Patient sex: M
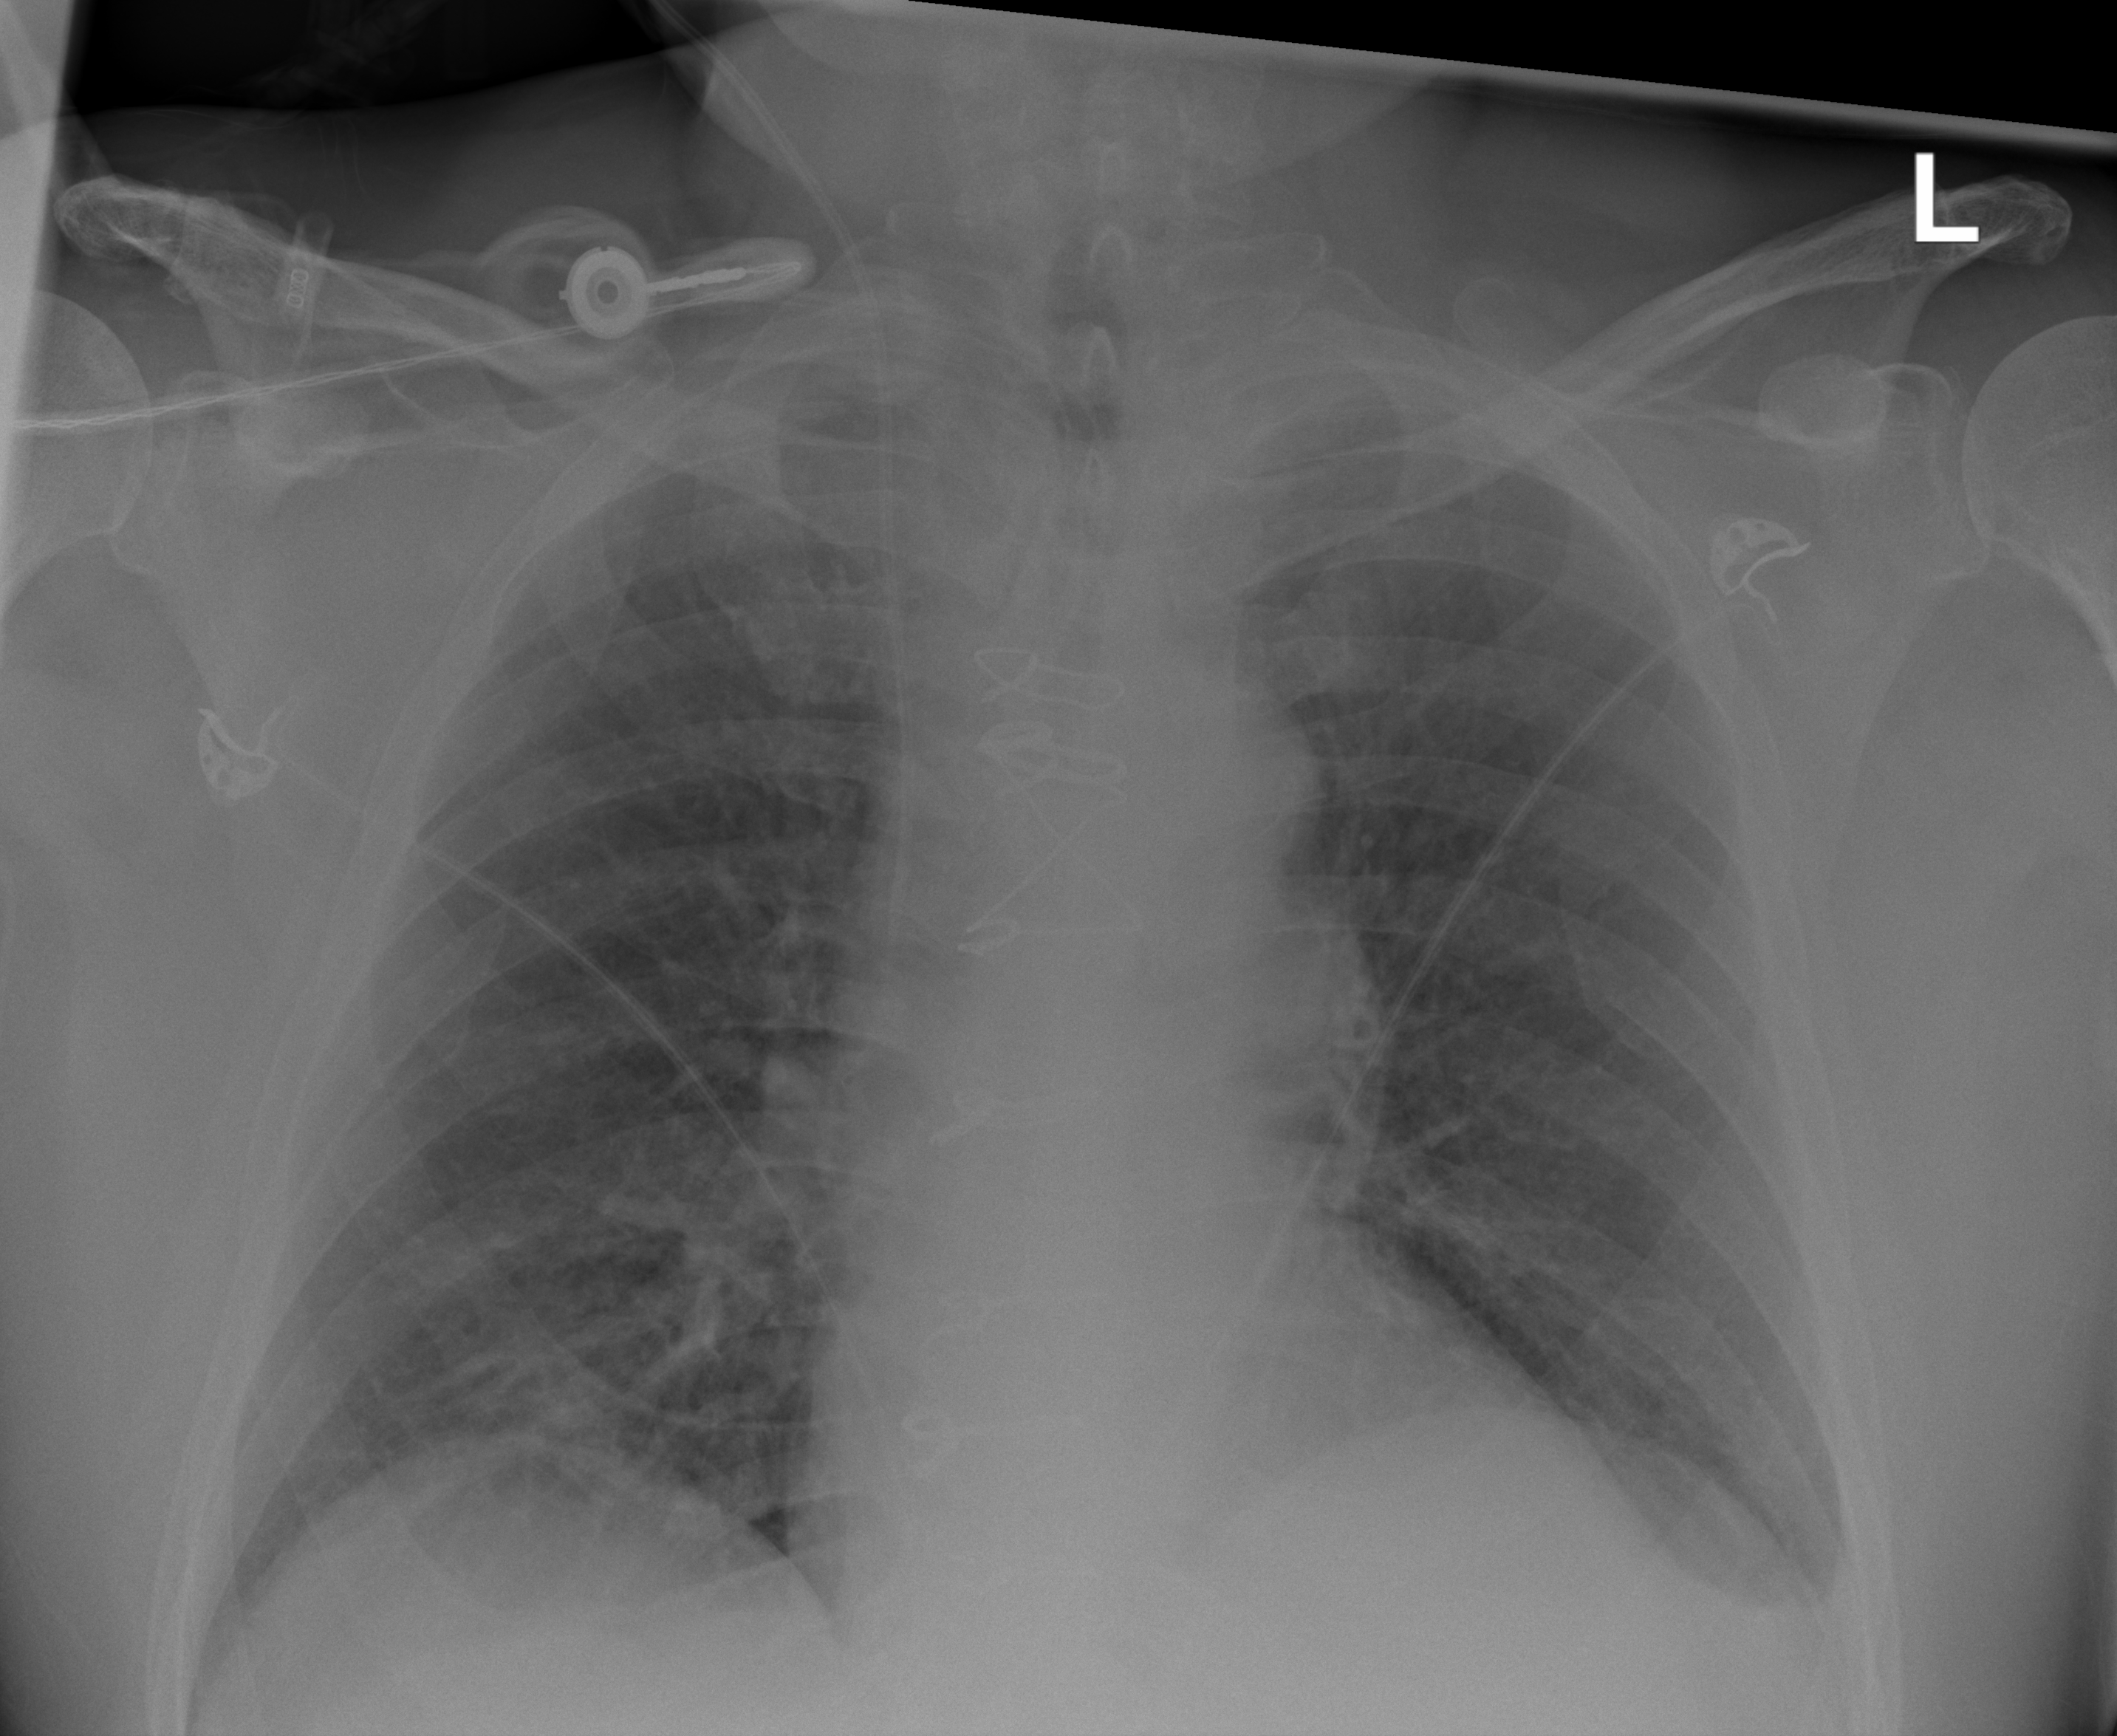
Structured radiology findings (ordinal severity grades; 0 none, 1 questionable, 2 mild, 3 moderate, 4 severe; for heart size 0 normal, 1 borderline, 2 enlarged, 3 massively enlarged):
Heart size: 0
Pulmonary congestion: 2
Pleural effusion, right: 0
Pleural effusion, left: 2
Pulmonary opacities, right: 0
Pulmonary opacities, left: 0
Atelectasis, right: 1
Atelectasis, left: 1